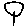
Label: tree